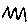
Label: zigzag